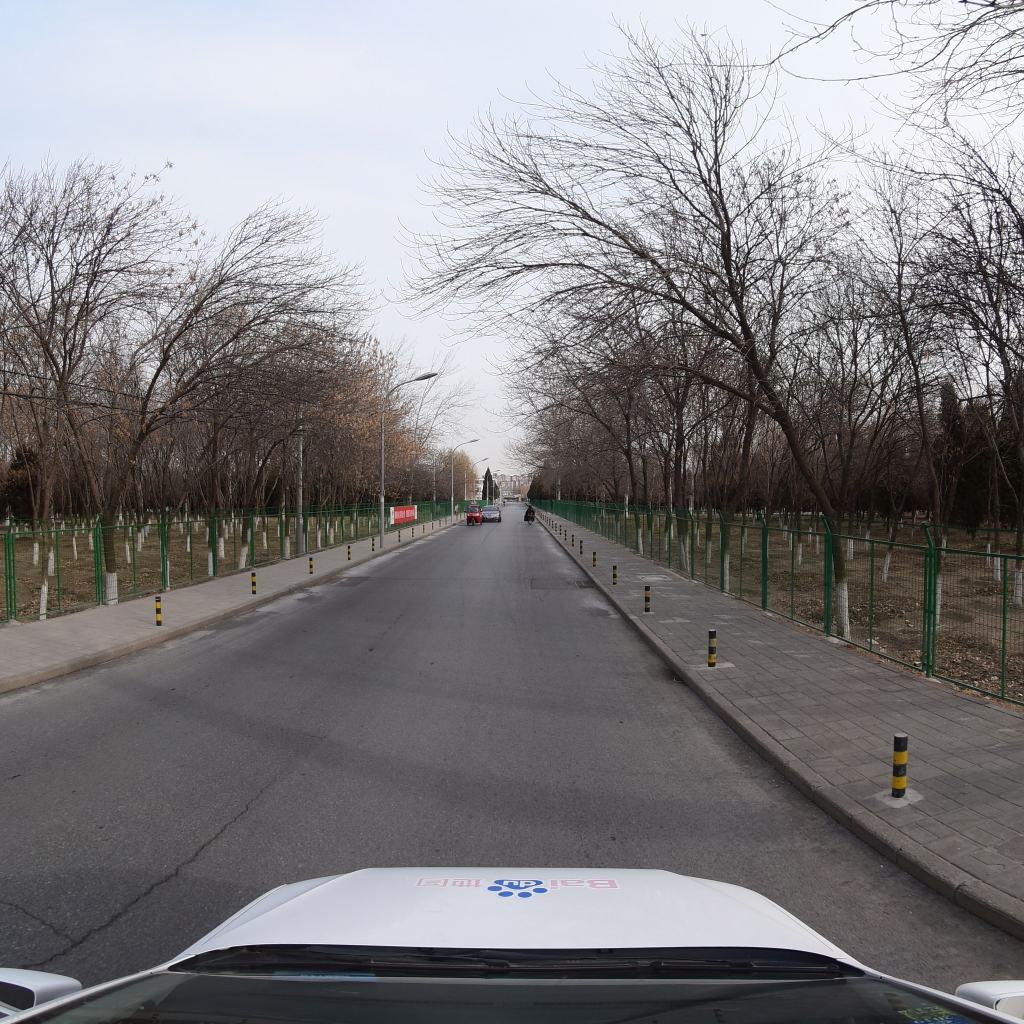
Region: Fengtai
Road damage annotations: longitudinal crack, transverse crack